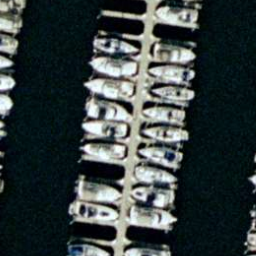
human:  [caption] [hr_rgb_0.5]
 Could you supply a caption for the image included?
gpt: Many boats docked in lines at the harbor and the water is black .

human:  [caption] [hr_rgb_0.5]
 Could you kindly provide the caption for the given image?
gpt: Lots of boats docked at the harbor and the water is black .

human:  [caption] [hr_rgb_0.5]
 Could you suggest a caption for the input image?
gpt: Many boats docked in lines at the harbor and just a few positions are free .

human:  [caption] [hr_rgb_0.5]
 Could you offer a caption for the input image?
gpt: Lots of boats docked in lines at the harbor .

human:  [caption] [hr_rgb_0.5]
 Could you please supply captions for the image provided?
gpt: Lots of boats docked in lines at the harbor and just a few positions are free .